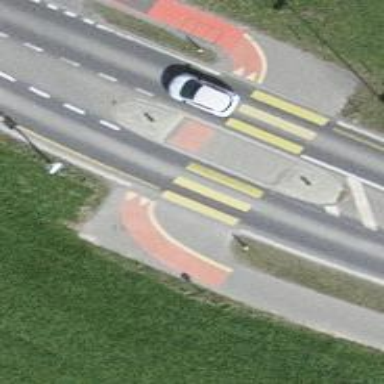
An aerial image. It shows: Uncontrolled road crossing with pedestrian island.